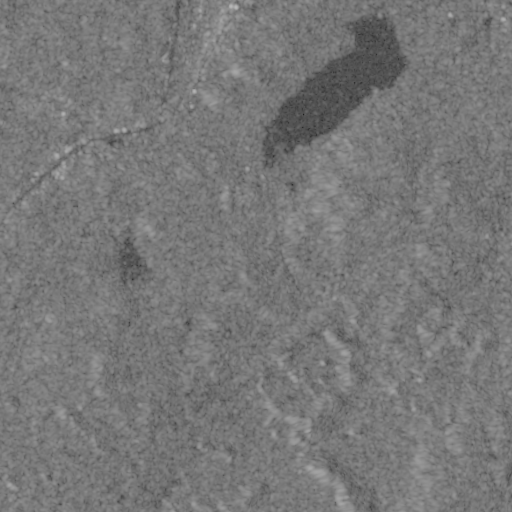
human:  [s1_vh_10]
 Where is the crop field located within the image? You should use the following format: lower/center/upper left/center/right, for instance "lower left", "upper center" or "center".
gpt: The crop field is located in the upper center of the image.
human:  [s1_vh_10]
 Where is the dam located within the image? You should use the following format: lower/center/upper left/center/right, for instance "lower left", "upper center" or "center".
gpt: The dam is located in the upper right of the image.
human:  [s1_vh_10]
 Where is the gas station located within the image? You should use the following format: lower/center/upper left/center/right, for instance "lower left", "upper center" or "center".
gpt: The gas station is located in the upper left of the image.
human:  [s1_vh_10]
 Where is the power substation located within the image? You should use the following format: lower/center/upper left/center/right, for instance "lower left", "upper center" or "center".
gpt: The power substation is located in the upper center of the image.
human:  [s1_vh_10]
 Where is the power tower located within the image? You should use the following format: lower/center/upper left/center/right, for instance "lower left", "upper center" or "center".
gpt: The power tower is located in the upper center of the image.
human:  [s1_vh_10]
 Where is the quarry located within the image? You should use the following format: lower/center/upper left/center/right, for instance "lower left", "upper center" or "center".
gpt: There is no quarry in the image.

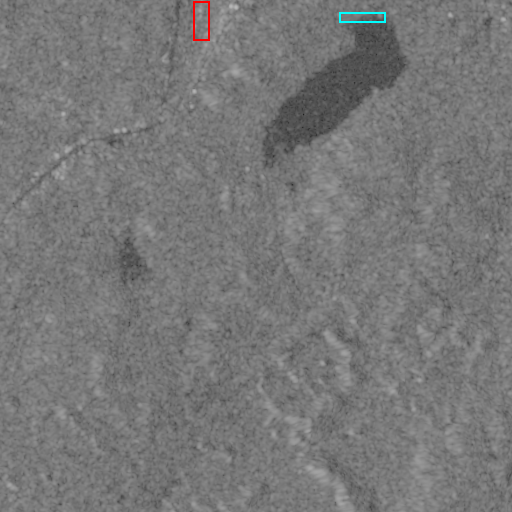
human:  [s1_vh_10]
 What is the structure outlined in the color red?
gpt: The structure outlined in red is a crop field.
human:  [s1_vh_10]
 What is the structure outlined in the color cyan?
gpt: The structure outlined in cyan is a dam.
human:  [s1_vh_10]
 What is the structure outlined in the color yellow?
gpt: There is no yellow outline.